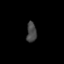
Tissue: skin
Cell type: Myeloid cells
Senescence score: 0.2657
Nuclear area (px): 197
Mean DAPI intensity: 68.508